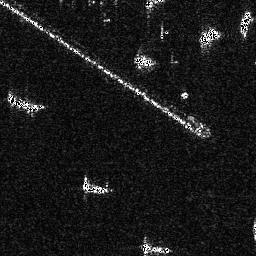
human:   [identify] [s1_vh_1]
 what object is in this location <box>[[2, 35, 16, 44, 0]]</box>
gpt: <ref>1 medium ship at the left</ref>